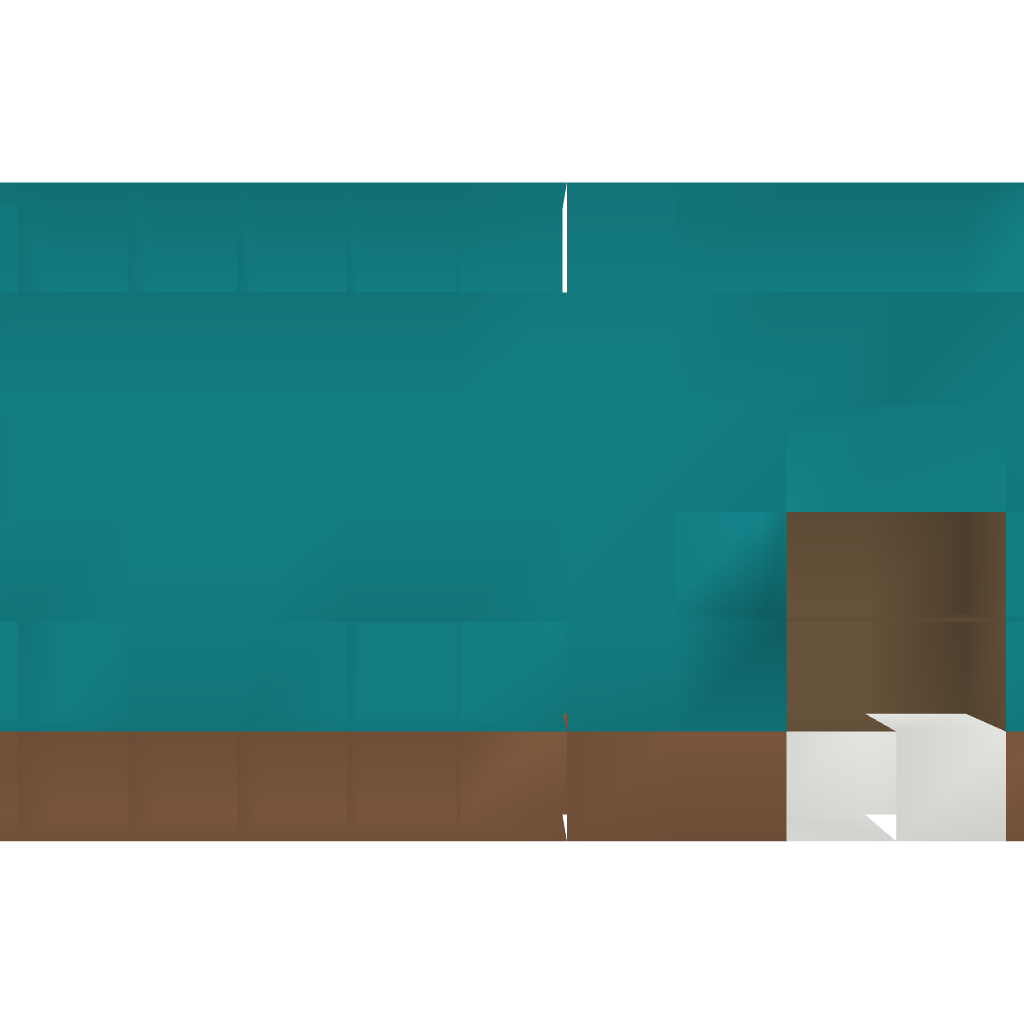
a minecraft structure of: Unturned Pharmacy